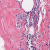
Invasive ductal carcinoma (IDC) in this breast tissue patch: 1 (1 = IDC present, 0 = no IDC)